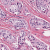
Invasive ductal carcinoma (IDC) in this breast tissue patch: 1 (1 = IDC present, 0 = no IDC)